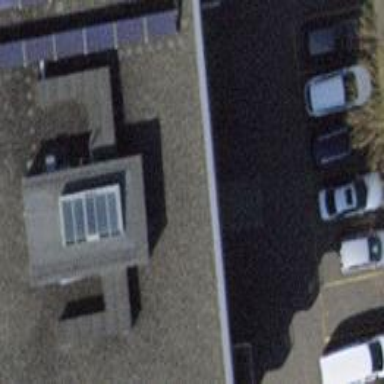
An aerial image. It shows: Building with apartments and flat roof.